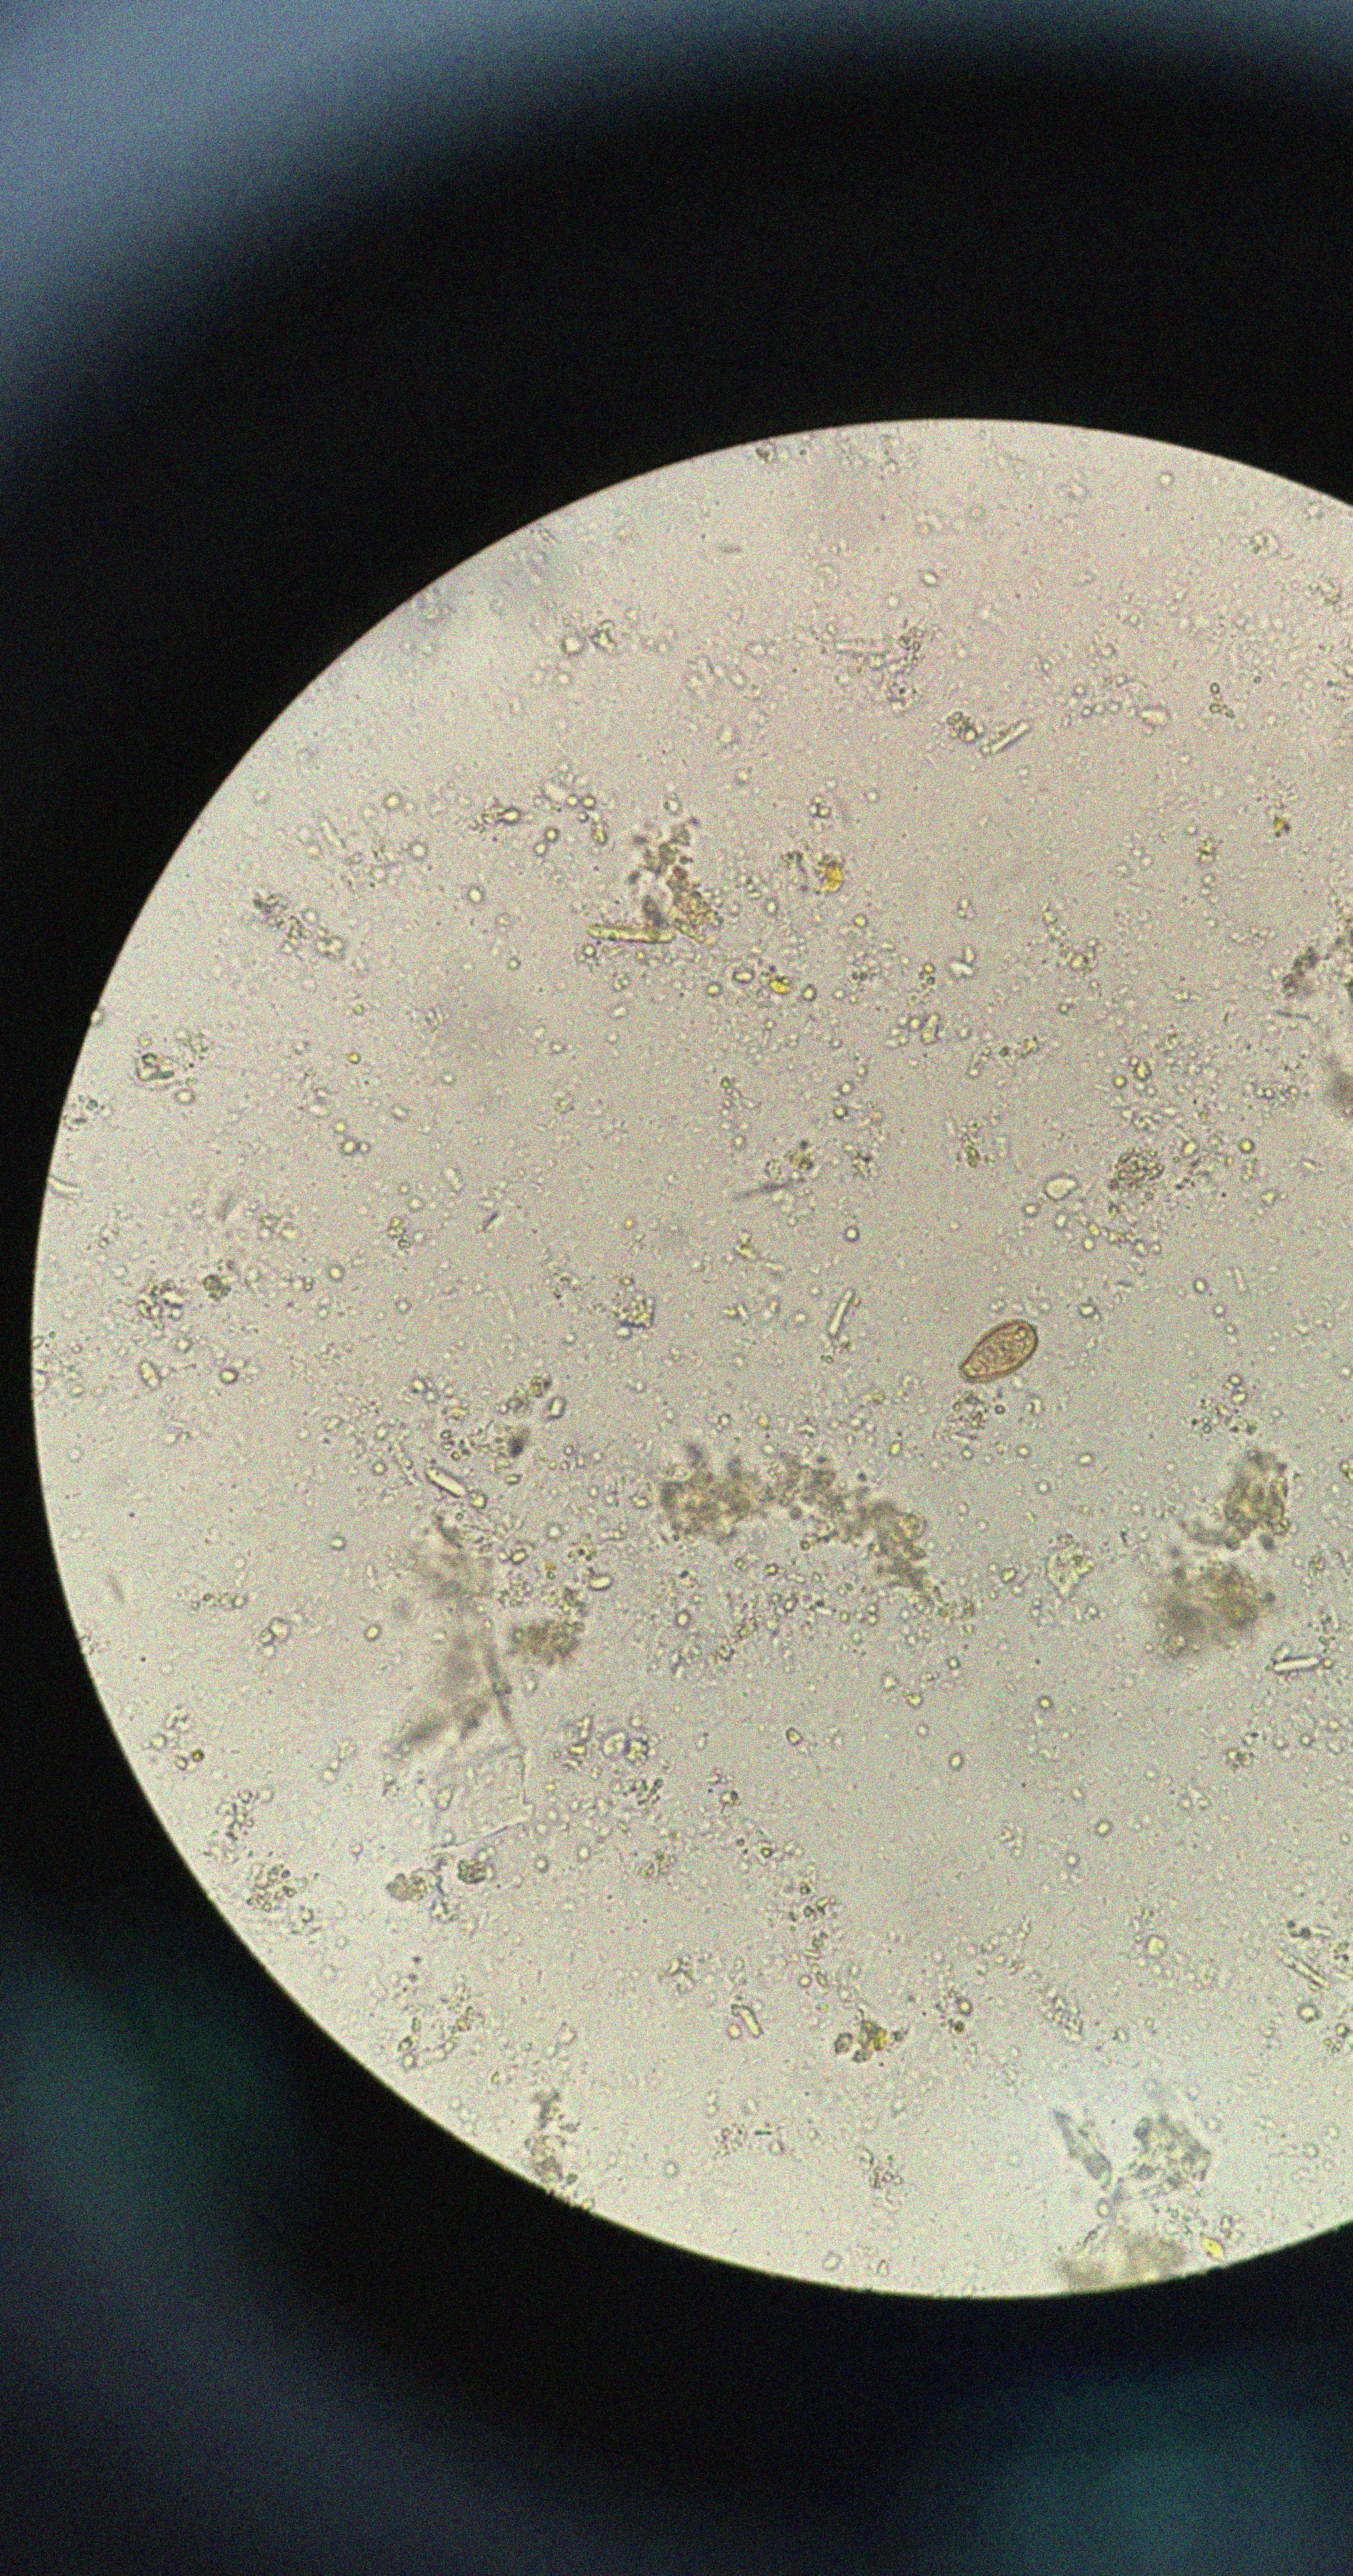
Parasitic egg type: Opisthorchis viverrine